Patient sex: M
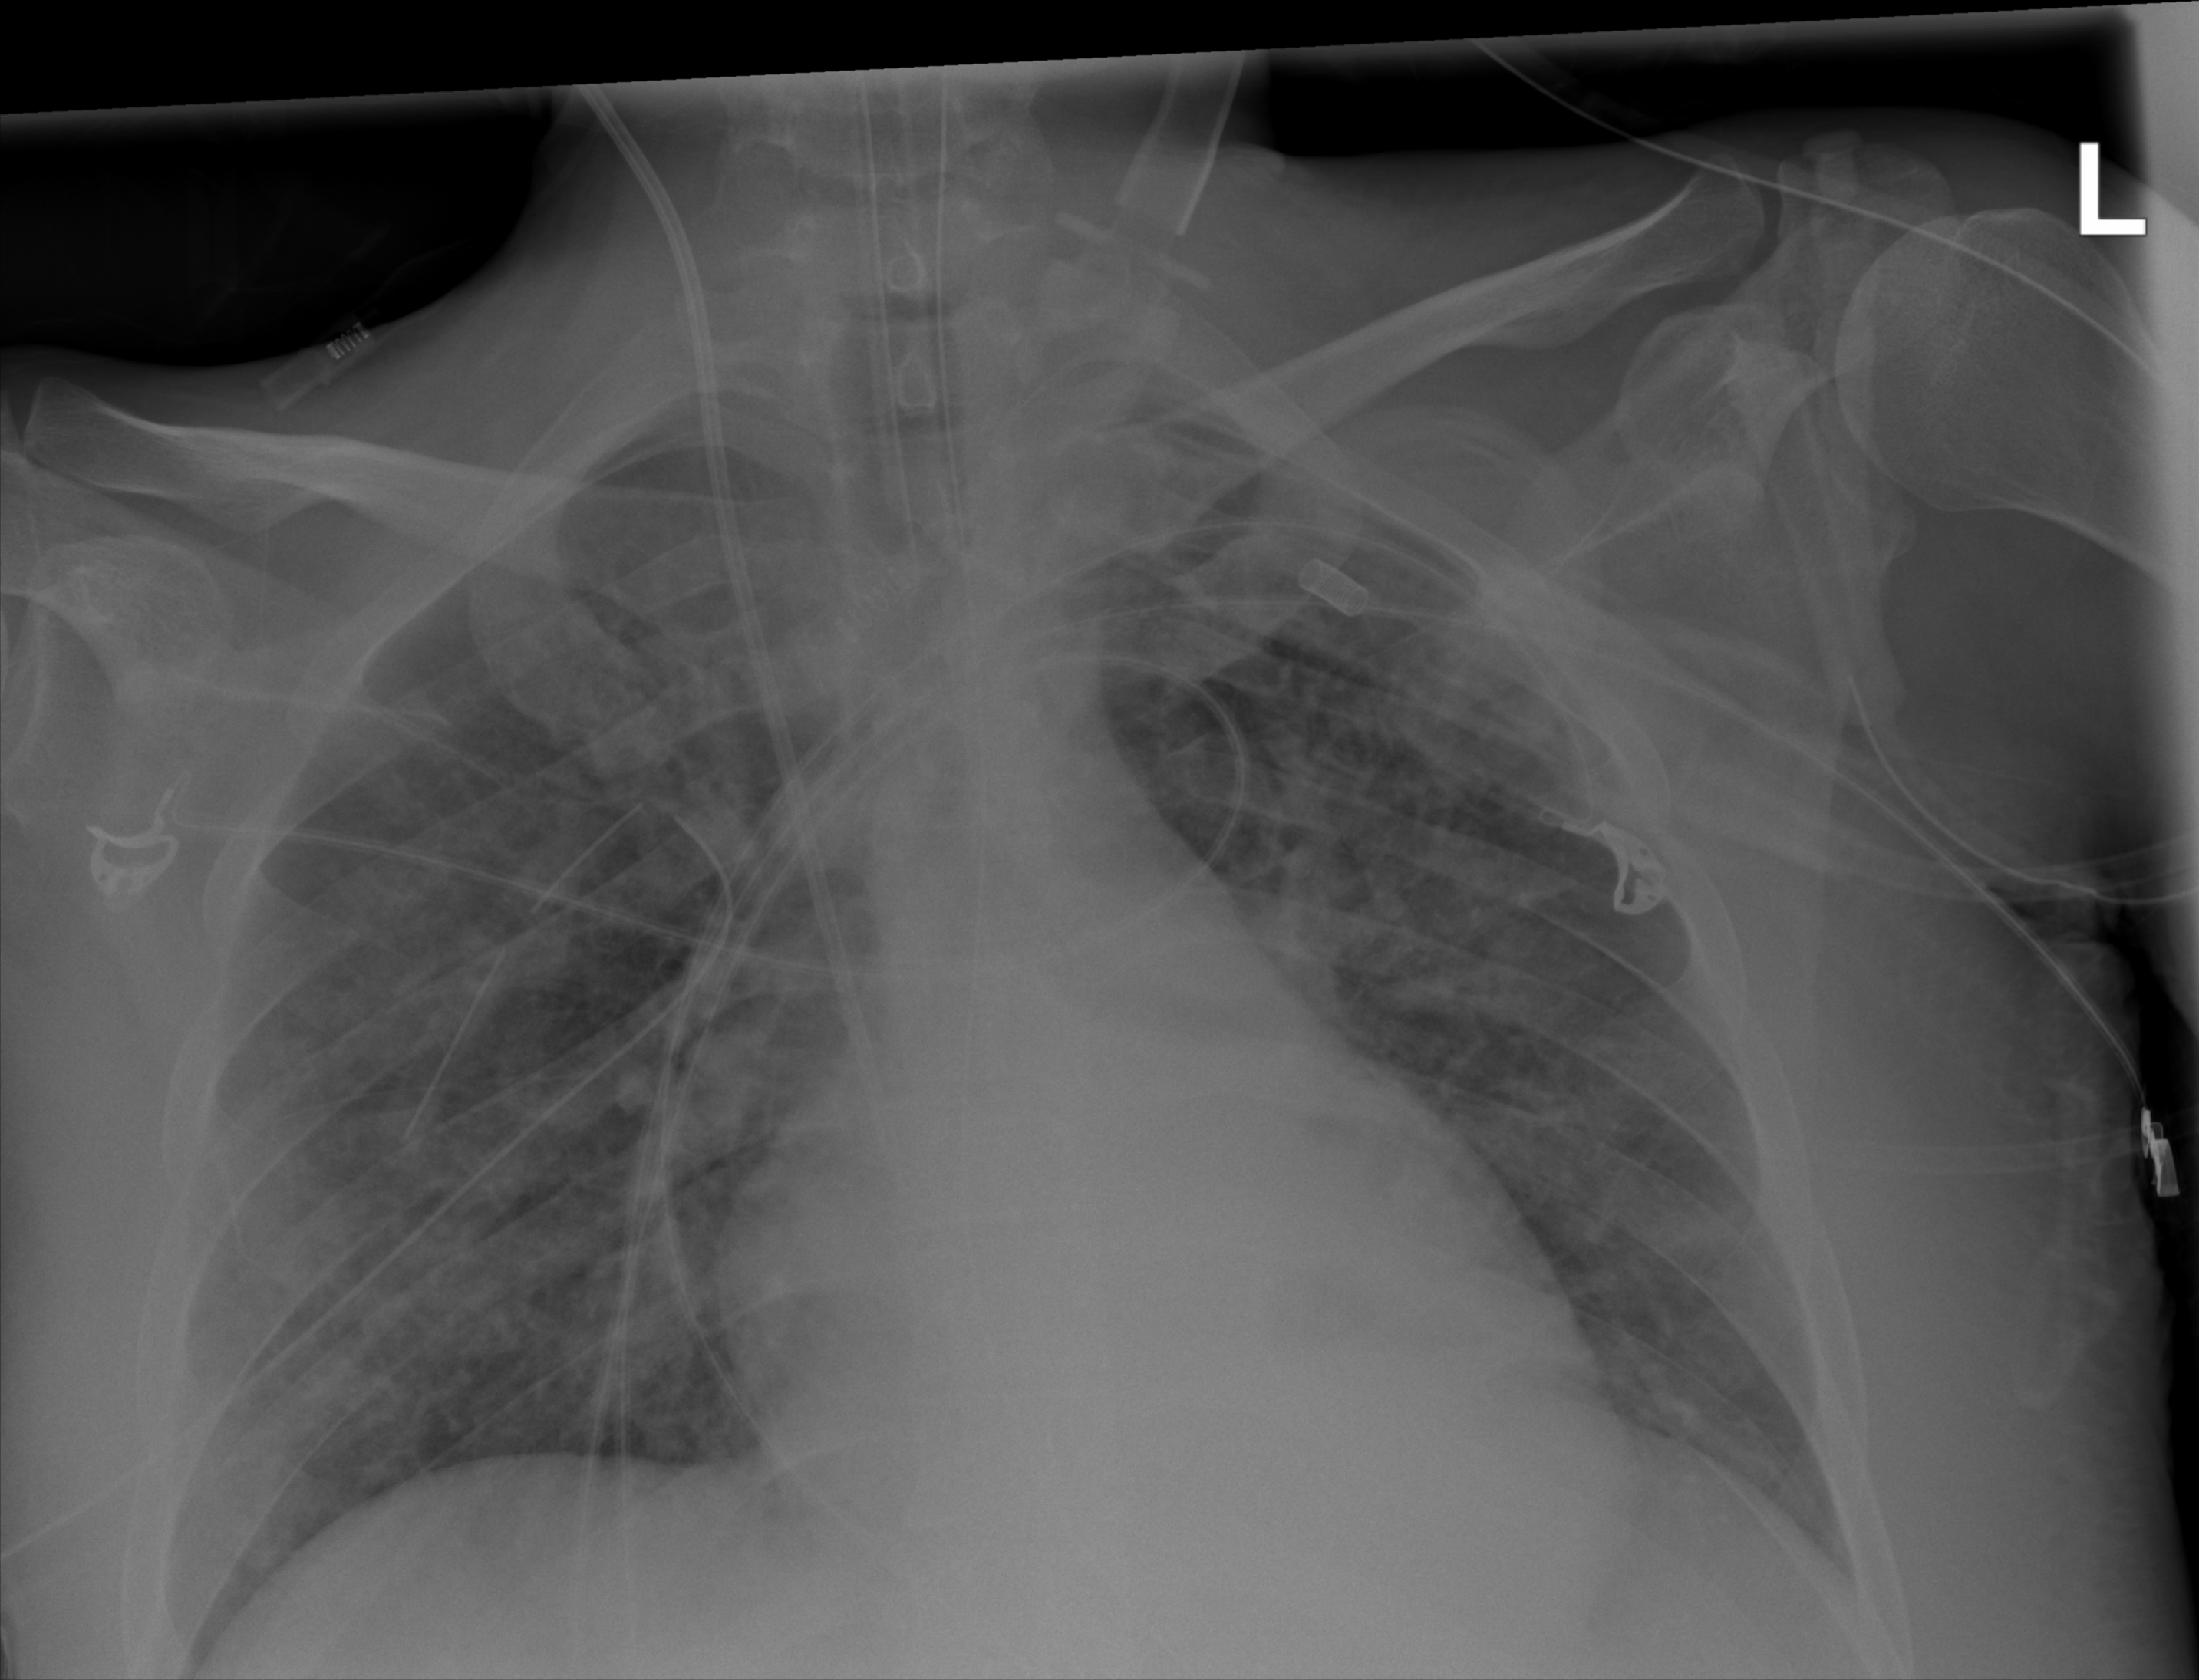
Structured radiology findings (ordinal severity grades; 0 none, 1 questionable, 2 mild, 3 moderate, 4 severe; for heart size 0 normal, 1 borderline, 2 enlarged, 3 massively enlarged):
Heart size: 2
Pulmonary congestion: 2
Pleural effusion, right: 2
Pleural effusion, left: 2
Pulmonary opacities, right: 3
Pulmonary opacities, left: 3
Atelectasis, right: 2
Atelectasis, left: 2